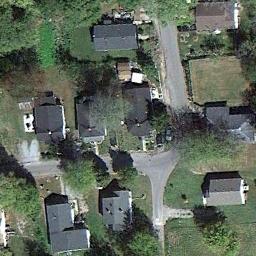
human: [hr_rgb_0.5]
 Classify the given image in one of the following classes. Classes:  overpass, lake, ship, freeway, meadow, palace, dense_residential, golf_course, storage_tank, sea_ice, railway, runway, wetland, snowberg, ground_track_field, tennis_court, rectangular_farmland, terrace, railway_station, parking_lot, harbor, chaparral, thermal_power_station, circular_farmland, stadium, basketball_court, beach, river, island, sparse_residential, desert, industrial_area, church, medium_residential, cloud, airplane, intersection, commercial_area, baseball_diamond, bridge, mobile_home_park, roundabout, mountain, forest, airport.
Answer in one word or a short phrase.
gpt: medium_residential